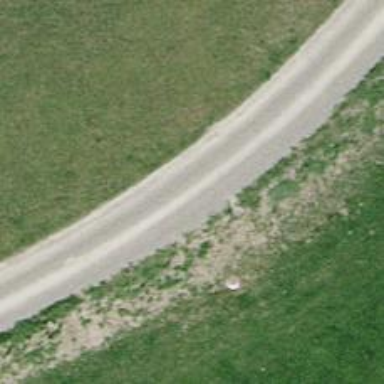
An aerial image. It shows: Track with compacted grade2 surface.